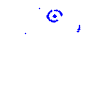
Particle: pion